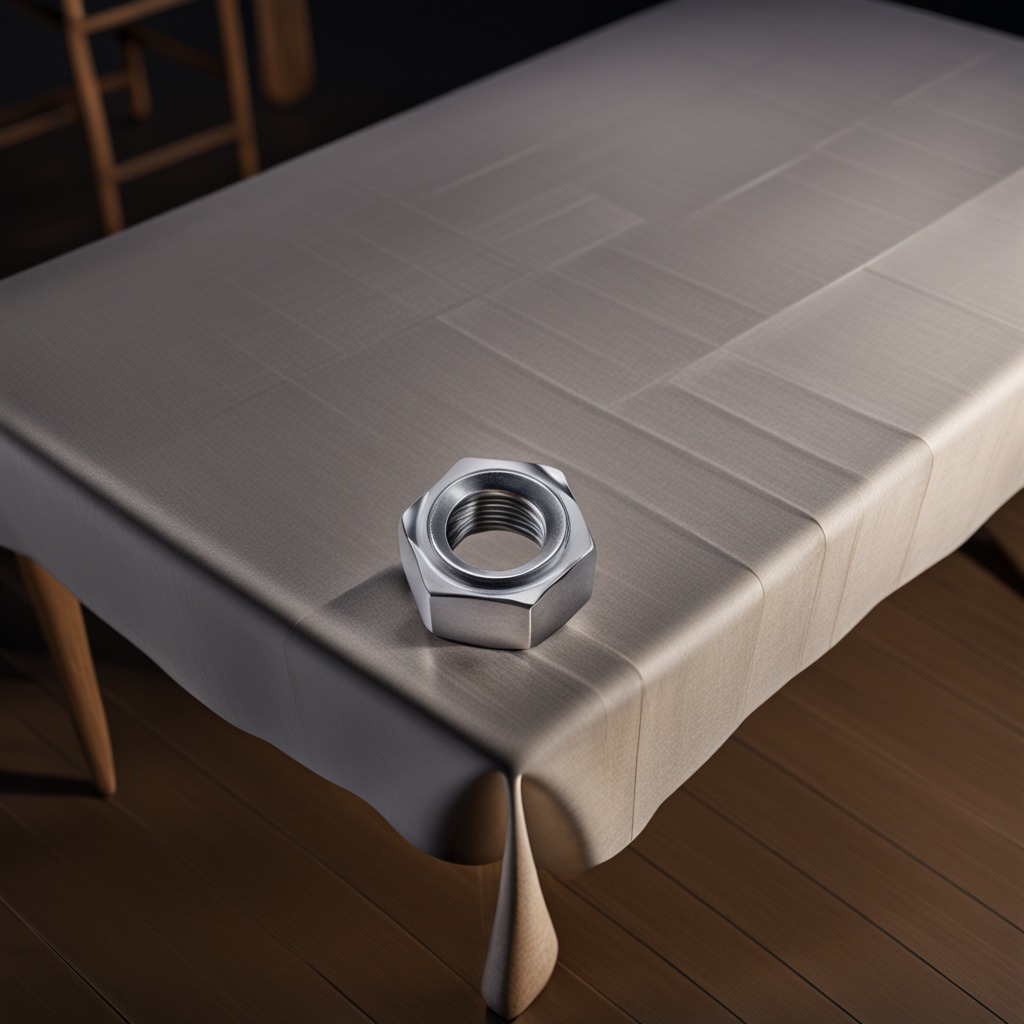
A metal nut is lying on the wooden table.